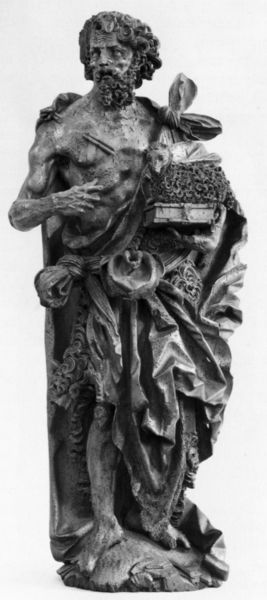
Titel: Johannes d. T.
Künstler: Meister H. L.
Standort: Nürnberg.
Institution: Germanisches Nationalmuseum
Schlagwörter: gott, körper, mann, meer, nackt, umhang, weiß, blume, brust, frisur, geste, grau, haar, holz, marmor, mund, nase, schwarz, blick, tier, tuch, schleife, alt, bart, arm, augen, bibel, falten, gesicht, halten, johannes, knoten, mensch, silber, sockel, stehen, stein, taube, tragen, täufer, vollbart, figur, gewand, haare, pflanze, locken, schulter, skulptur, statue, trauben, fell, bein, füße, bücher, fischer, bronze, faltenwurf, plastik, foto, fotografie, photographie, lamm, knochig, buch, barfuß, schwarzweiß, schnitzerei, photo, wangenknochen, narbe, wunden, antik, muskel, toga, adern, heiliger, erz, aufnahme, christentum, gewandfalten, mamor, flossen, bildhauer, johannes der täufer, dinge, abgemagert, behaart, evangelist, neptun, holzschnitzerei, skuptur, hl. johannes, beharrt